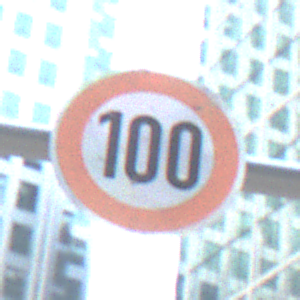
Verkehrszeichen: Geschwindigkeit100
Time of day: MorningAfternoon
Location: Outdoor (Urban)
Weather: PartlyCloudy
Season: NotSpecified
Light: Natural